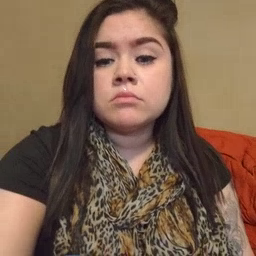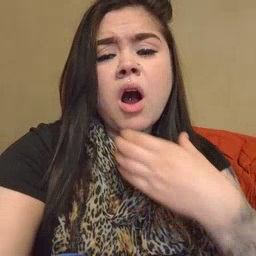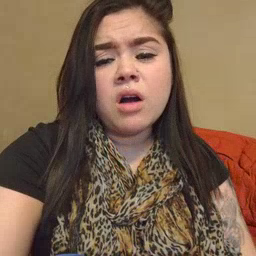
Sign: hungry